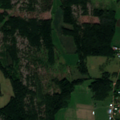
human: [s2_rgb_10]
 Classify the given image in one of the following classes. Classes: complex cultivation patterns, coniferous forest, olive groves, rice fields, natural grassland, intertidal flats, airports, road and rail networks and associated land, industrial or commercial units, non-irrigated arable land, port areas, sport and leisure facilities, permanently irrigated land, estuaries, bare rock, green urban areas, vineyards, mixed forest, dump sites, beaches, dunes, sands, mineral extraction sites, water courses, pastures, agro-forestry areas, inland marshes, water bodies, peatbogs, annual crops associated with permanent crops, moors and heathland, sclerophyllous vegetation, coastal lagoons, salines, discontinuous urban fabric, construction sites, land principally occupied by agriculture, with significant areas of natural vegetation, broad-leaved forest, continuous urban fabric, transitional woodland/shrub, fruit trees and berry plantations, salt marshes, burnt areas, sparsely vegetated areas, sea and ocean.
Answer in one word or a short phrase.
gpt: discontinuous urban fabric, non-irrigated arable land, land principally occupied by agriculture, with significant areas of natural vegetation, coniferous forest, mixed forest